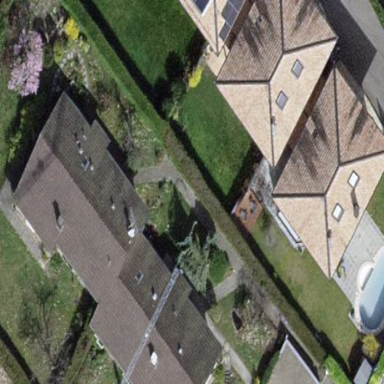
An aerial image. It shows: Garden enclosed by fence.